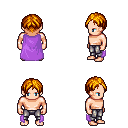
a pixel art fantasy rpg character, male body template, human, light skin, lavender cape, metal pants, dark blonde parted hairstyle, four views (front, back, left, right), 2x2 character sprite sheet, small pixel art, hard edges, no anti-aliasing